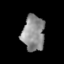
Tissue: lung
Cell type: Epithelial cells
Senescence score: 0.1163
Nuclear area (px): 774
Mean DAPI intensity: 142.497